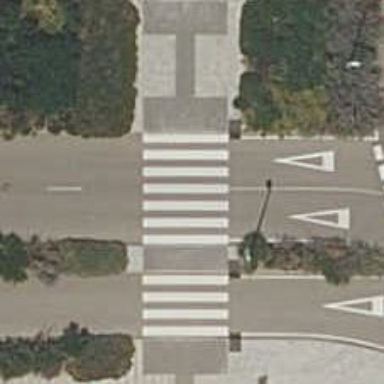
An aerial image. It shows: Uncontrolled crossing on the road.